Question: I am new to PHP and trying to get a simple form working and be able to be emailed to an administrator. I've gotten PHP forms to work before, but for some reason am having a lot of difficulty with this. Basically, when I hit my submit button, I get this garbage:
. I am using a WAMP server to accomplish this, not sure if iit has anything to do with the error but I don't believe it does.
This is my script on the main index page, just before closing html
'''
function validate(){
var name=document.getElementById('employee');
var name=document.getElementById('start-date');
var name=document.getElementById('end-date');
var name=document.getElementById('location');
var name=document.getElementById('company');
var name=document.getElementById('perdiem');
var name=document.getElementById('flight');
var name=document.getElementById('hotel');
var name=document.getElementById('rental');
var name=document.getElementById('depart');
var name=document.getElementById('city-venue');
var name=document.getElementById('submit');
if(employee.value == ''){
alert('Please enter employee name');
return false;
}
if(start-date.value == ''){
alert('Please enter start date');
return false;
}
if(end-date.value == ''){
alert('Please enter end date');
return false;
}
if(location.value == ''){
alert('Please enter location');
return false;
}
if(company.value == ''){
alert('Please enter employee company');
return false;
}
if(perdiem.value == ''){
alert('Please enter perdiem value');
return false;
}
if(depart.value == ''){
alert('Please enter departure details');
return false;
}
if(city-venue.value == ''){
alert('Please enter City-Venue');
return false;
}
}
'''
Here is the form:
'''
<div id="form">
<form method="get" name="contactform" action="handler.php" onSubmit="return validate()">
<h1>Employee to Request</h1>
<select id="employee">
<option value="emp1">sample1</option>
<option value="emp2">sample2</option>
</select><br>
<h1>Start Date:</h1> <input type="date" name="start-date"><br>
<h1>End Date:</h1> <input type="date" name="end-date"><br>
<h1>Location</h1>
<select id="location">
<option value="chicago">Chicago</option>
<option value="florida">Florida</option>
<option value="las-vegas">Las Vegas</option>
<option value="new-england">New England</option>
<option value="new-orleans">New Orleans</option>
<option value="new-york">New York</option>
<option value="northern-california">Northern California</option>
<option value="seattle">Seattle</option>
<option value="southern-california">Southern California</option>
<option value="washington-dc">Washington DC / Baltimore</option>
</select>
<h1>Company Name</h1>
<select id="company">
<option value="cmp1">cmp1</option>
<option value="cmp2">cmp2</option>
<option value="cmp3">cmp3</option>
</select>
<h1>Perdiem</h1>
<select id="perdiem">
<option value="35">$35</option>
<option value="45">$45</option>
<option value="50">$50</option>
</select>
<h1>Hotel</h1>
<select id="hotel">
<option value="yes">Yes</option>
<option value="no">No</option>
</select>
<h1>Flight</h1>
<select id="flight">
<option value="yes">Yes</option>
<option value="no">No</option>
</select>
<h1>Rental Car</h1>
<select id="rental">
<option value="yes">Yes</option>
<option value="no">No</option>
</select>
<h1>Departing</h1>
<input type="text" name="depart" onClick="this.value='';" onFocus="this.select()" onBlur="this.value=!this.value?'Name: ':this.value;" value="Departing: " placeholder="Depart"><br>
<h1>City / Venue</h1>
<select id="city-venue">
<option value="city1">Las Vegas / Venue1</option>
<option value="city2">Orlando / Venue2</option>
<option value="city3">sample</option>
<option value="city4">sample2</option>
<option value="city5">sample3</option>
</select>
<br>
<h1>Other Information:</h1>
<textarea class="message" placeholder="Other Information:"type="text" name="message" onClick="this.value='';" onFocus="this.select()" onBlur="this.value=!this.value?'Message: ':this.value;" value="Message: "></textarea><br>
<input type="submit" value="Submit" id="submit">
</form>
</div> <!--close form-->
'''
and here is handler.php file
'''
<?php
$employee = $_GET['employee'];
$employee = $_GET['start-date'];
$employee = $_GET['end-date'];
$employee = $_GET['location'];
$employee = $_GET['company'];
$employee = $_GET['perdiem'];
$employee = $_GET['flight'];
$employee = $_GET['hotel'];
$employee = $_GET['rental'];
$employee = $_GET['depart'];
$employee = $_GET['city-venue'];
echo "Welcome".$employee;
echo "</br>"
?>
'''
Thanks in advance, I really appreciate it
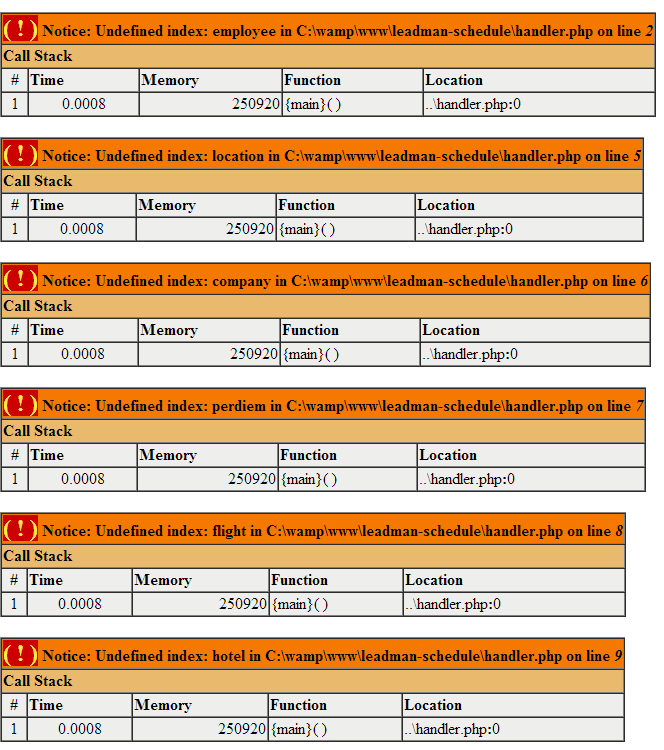
Answer: This is happening because php reads values from input name and not input id, so index is not definied, i would add name in your input, for example
'''
<select id="employee">
'''
Will be
'''
<select id="employee" name="employee">
'''
You have to add this all your input fields